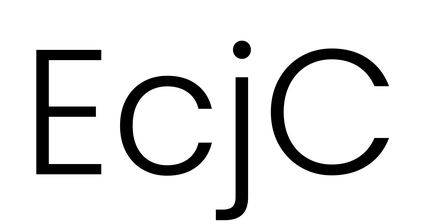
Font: Poppins-Light